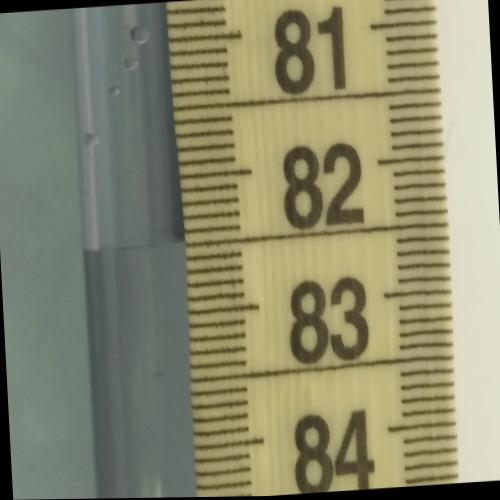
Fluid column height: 82.5 cm